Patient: sex M, age 57
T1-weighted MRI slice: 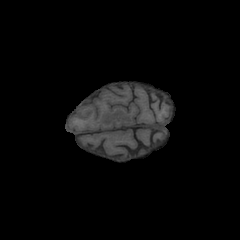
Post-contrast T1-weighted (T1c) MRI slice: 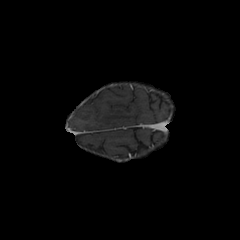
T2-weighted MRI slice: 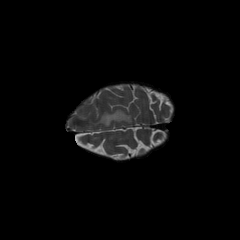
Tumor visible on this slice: yes
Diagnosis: Glioblastoma, IDH-wildtype
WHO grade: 4